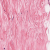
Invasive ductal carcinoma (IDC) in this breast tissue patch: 0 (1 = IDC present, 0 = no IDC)